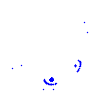
Particle: kaon